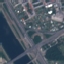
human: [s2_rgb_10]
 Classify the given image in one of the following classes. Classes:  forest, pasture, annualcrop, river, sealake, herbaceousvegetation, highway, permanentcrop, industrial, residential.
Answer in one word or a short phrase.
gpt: Highway